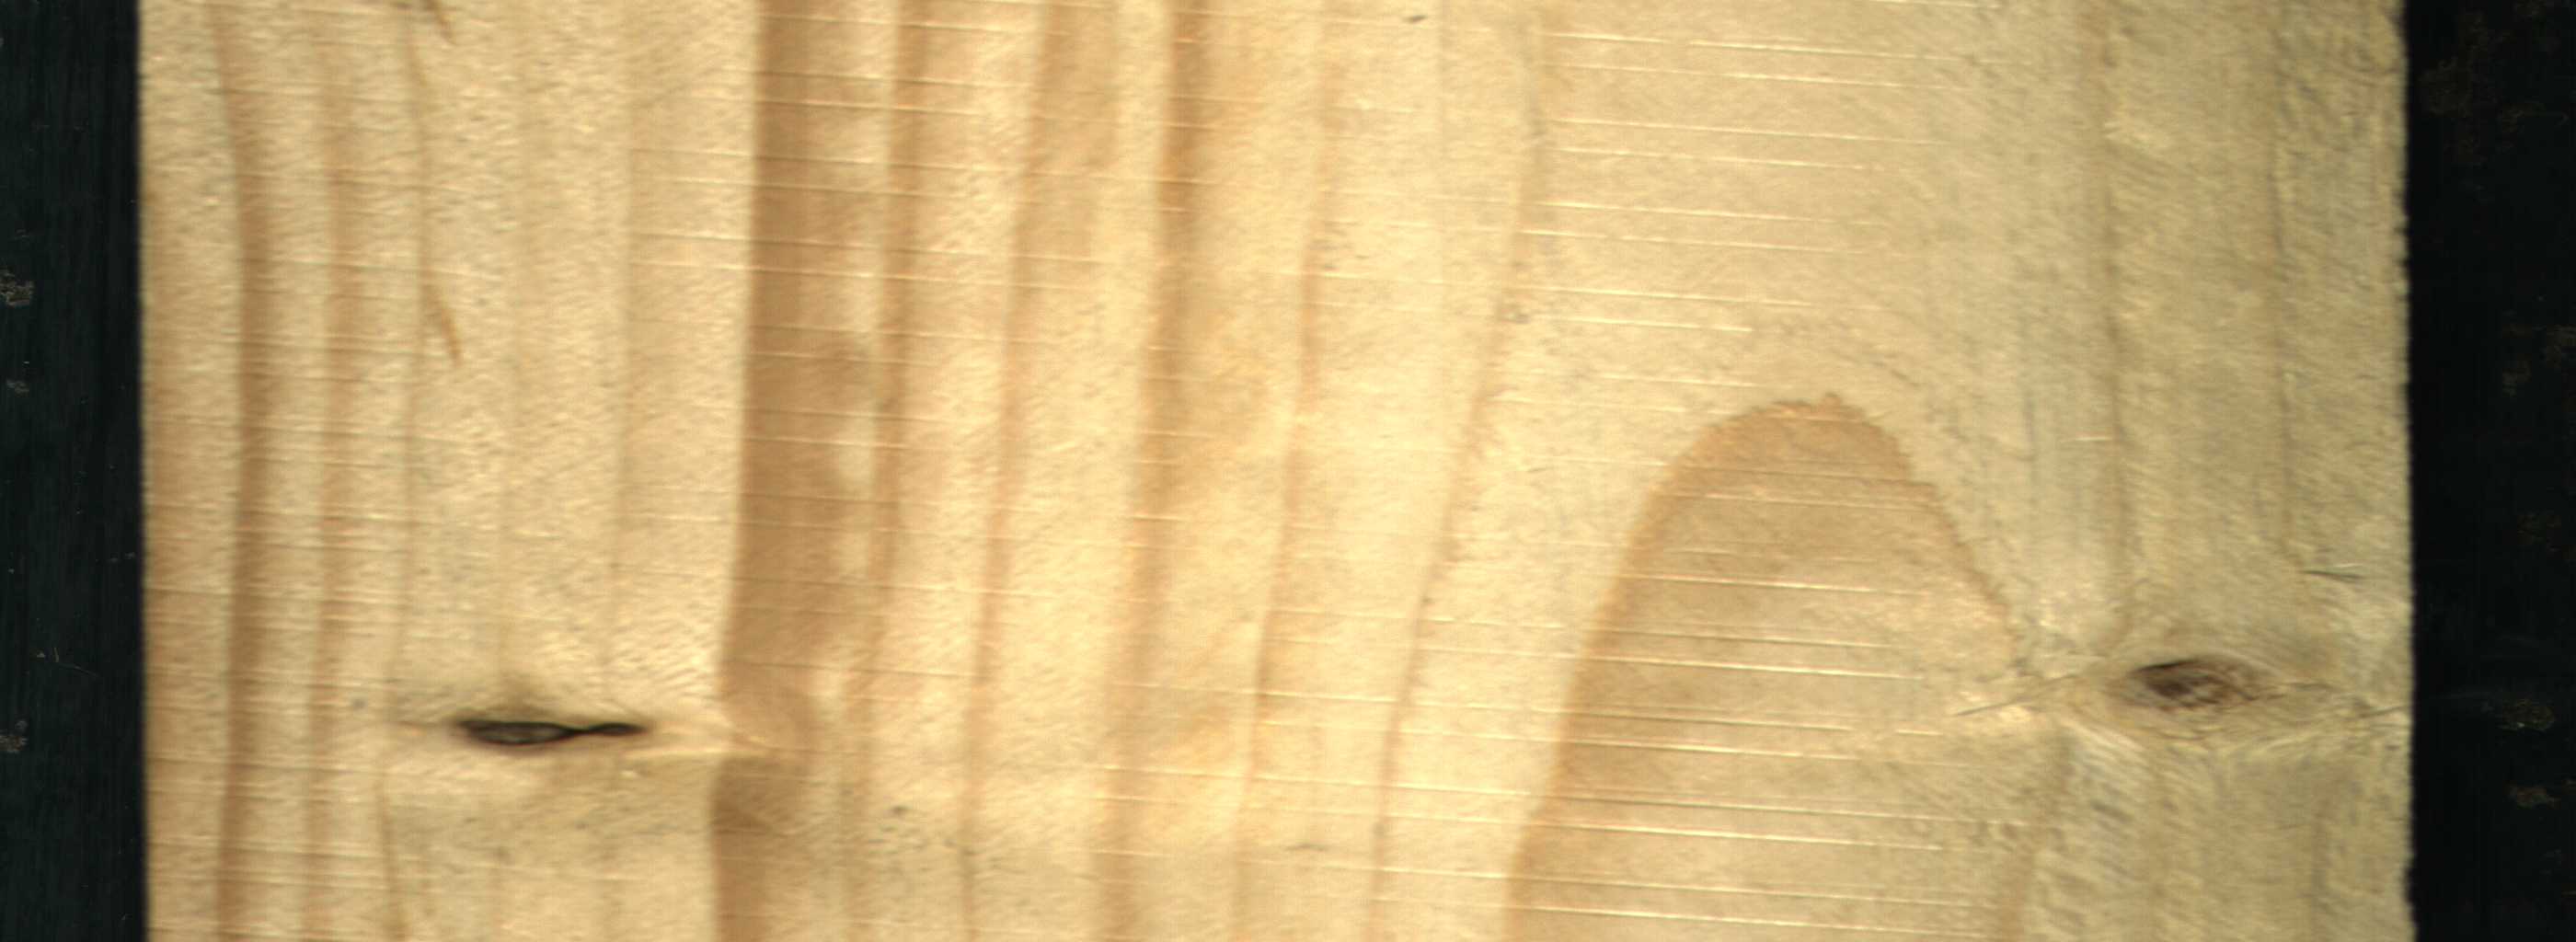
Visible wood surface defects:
Quartzity
Dead_Knot
Live_Knot